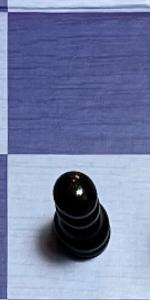
Label: Pawn_Black